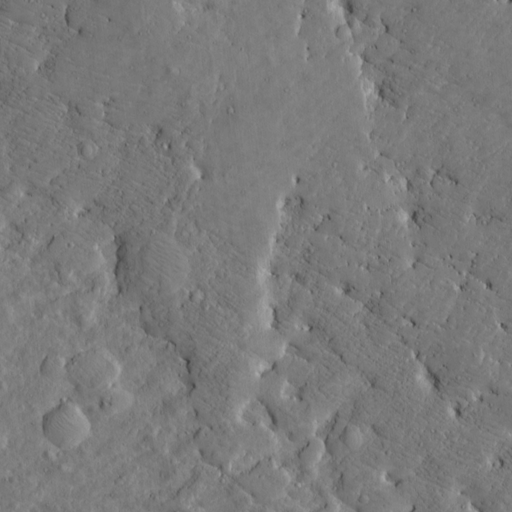
Classes present: Background